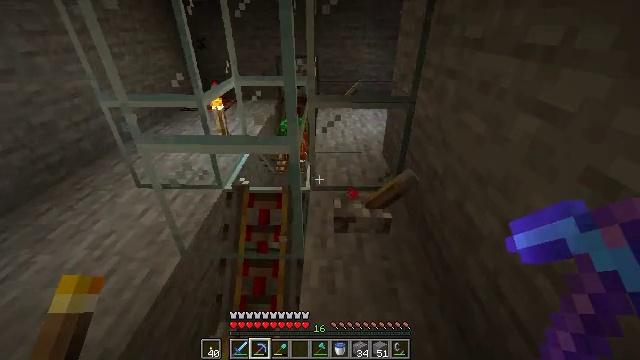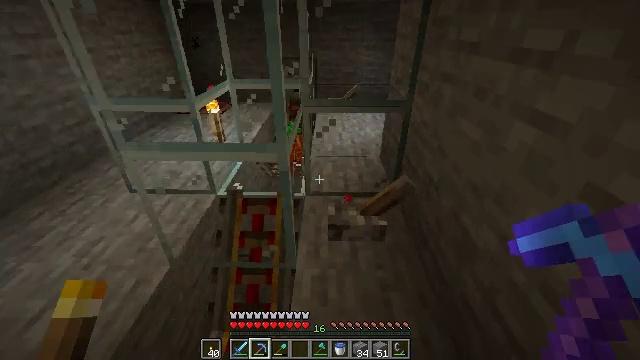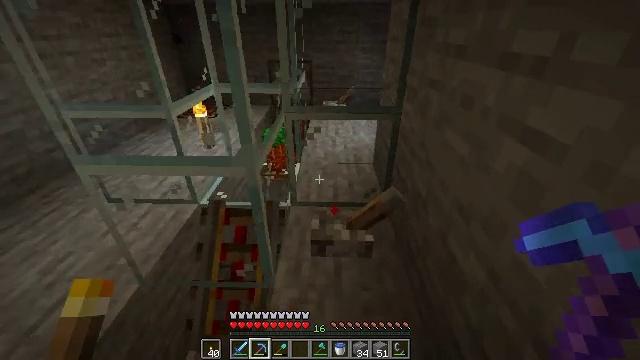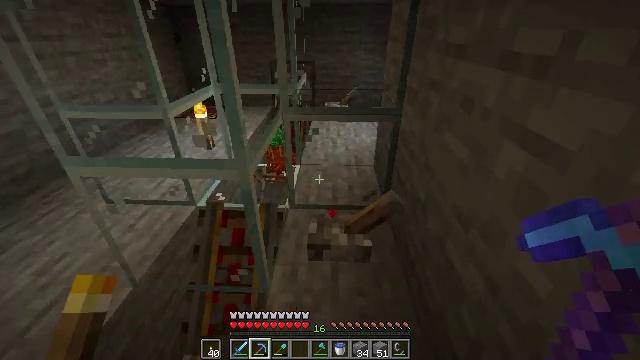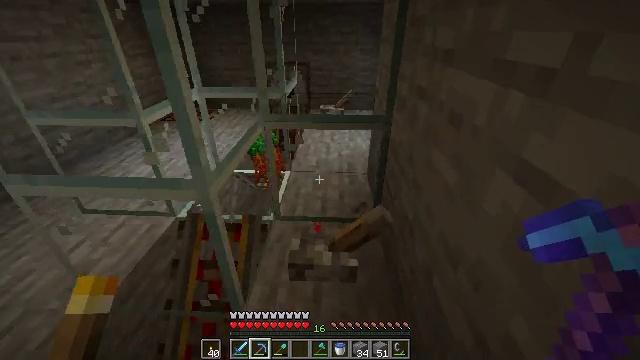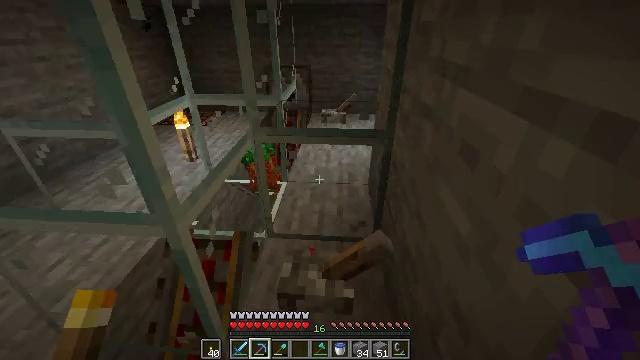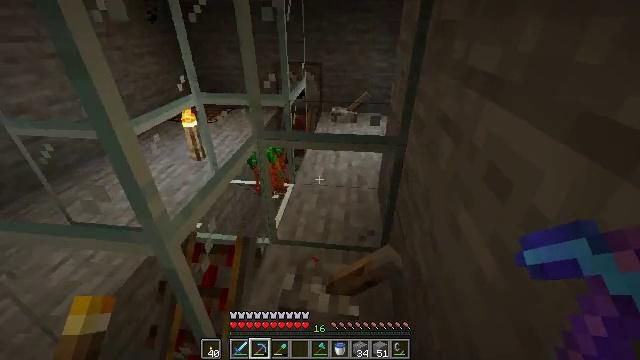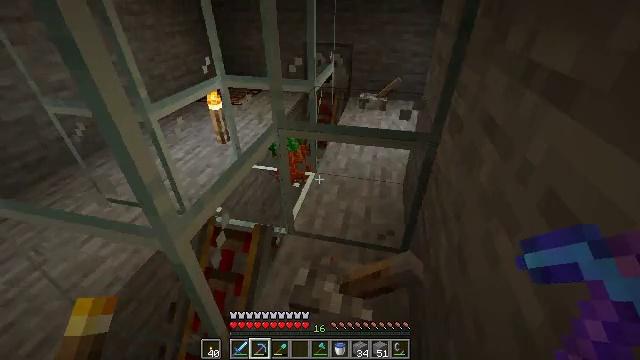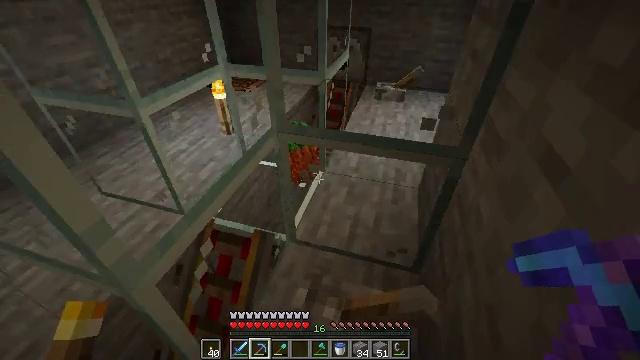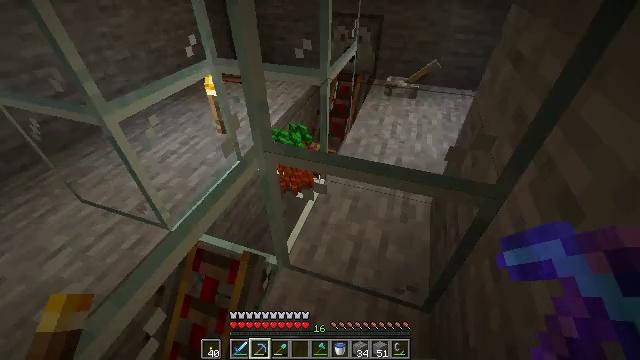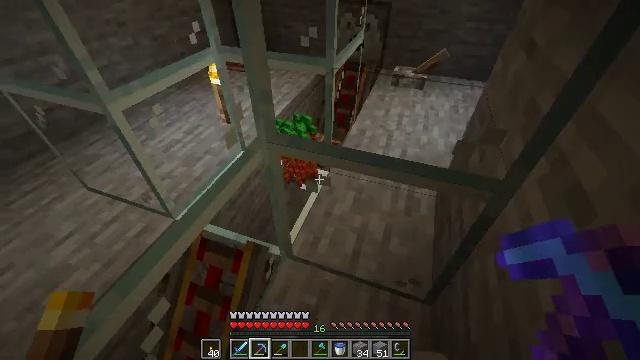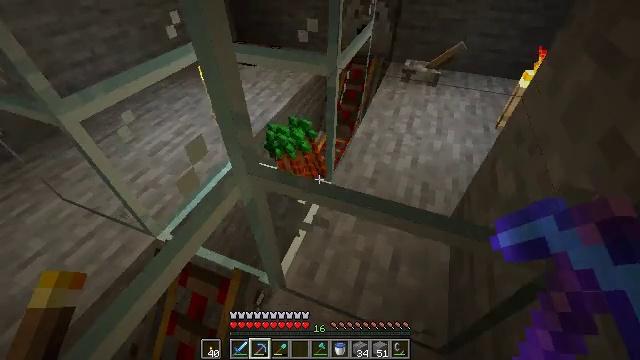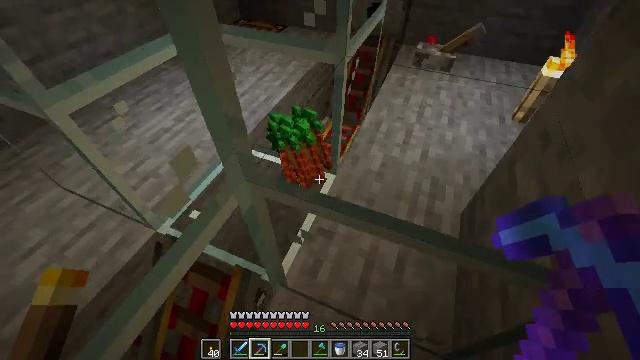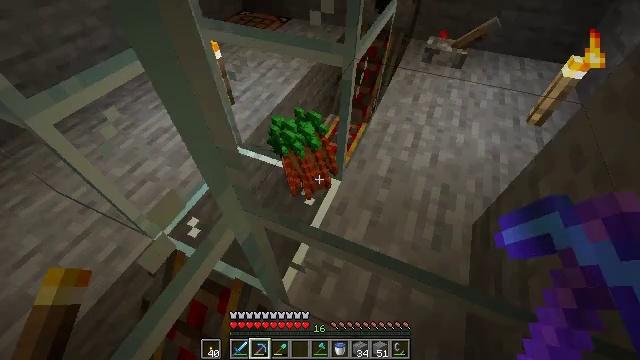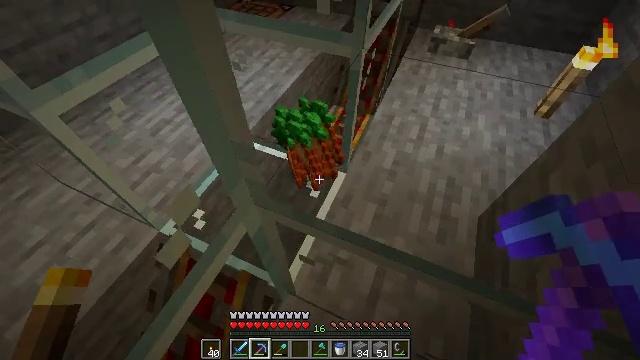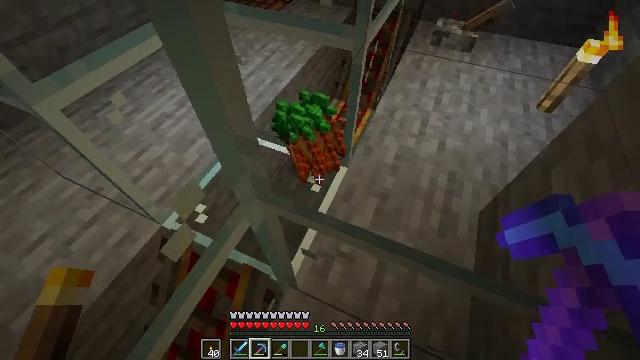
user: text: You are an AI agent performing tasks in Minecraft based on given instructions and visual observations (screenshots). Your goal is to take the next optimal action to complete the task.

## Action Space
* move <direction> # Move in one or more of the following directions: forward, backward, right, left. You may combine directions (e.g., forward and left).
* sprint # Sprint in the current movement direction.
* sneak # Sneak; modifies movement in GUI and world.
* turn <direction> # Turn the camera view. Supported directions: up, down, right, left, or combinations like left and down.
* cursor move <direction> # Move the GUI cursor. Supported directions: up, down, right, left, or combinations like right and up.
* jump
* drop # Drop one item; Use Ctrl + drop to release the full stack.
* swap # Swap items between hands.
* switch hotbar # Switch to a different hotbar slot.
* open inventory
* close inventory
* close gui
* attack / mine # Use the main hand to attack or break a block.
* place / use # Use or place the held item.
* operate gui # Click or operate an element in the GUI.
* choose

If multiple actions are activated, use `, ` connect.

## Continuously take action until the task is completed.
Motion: motion action
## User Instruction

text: Remove a carrot from the inventory.
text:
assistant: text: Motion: move forward and move right
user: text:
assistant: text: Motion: move forward and move right
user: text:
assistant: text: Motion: move forward and move right
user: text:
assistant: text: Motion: move forward
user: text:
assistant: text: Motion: move forward, turn left
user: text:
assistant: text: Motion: move forward, turn left
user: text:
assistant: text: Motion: move forward, turn left and down
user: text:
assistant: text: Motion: move forward, turn left and down
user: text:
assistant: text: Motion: move forward, turn left and down
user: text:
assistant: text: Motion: move forward, turn left and down
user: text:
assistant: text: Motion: move forward, turn left and down
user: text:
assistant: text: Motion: move forward, turn left and down
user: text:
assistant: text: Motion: move forward, turn down
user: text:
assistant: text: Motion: move forward, turn down
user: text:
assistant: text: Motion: turn down
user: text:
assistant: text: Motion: no_op
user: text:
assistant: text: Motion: no_op
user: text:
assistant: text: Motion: no_op
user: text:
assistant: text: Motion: no_op
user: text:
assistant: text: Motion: no_op
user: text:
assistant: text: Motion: no_op
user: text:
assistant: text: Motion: no_op
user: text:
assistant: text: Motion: no_op
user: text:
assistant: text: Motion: no_op
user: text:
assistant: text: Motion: no_op
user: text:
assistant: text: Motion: turn left and up
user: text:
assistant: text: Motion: move left, turn left and up
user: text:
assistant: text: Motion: move back and move left, turn left and up
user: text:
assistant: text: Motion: move back and move left, turn left
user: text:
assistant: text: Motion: move back and move left, turn left and up